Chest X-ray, PA view. Patient: 42 years old, sex F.
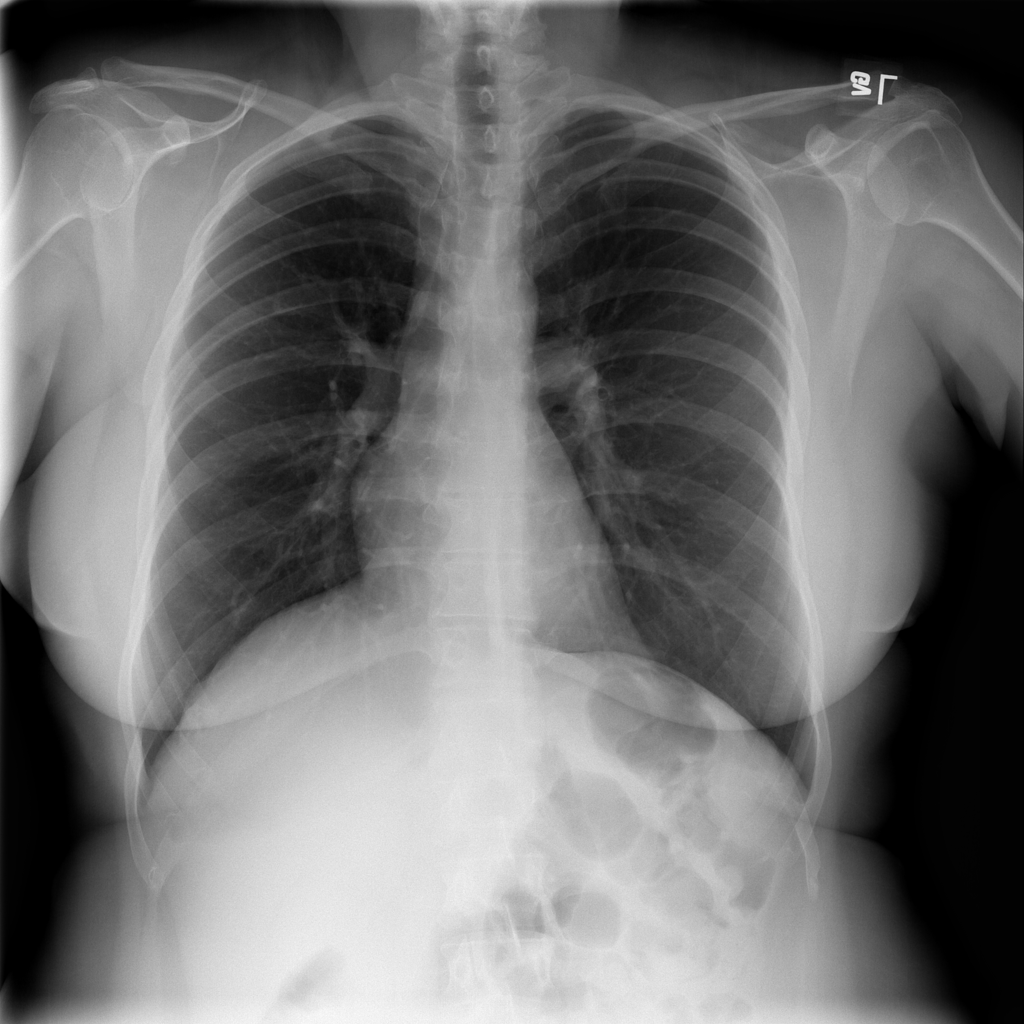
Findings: No Finding